Question: I'm trying to get the orderbook of hitbtc via Rest api. How do I get the content in a MessageBox?
'''
var client = new RestClient("http://api.hitbtc.com");
var request = new RestRequest("/api/2/orderbook/ETHBTC", Method.GET);
request.AddParameter("nonce", GetNonce().ToString());
request.RequestFormat = DataFormat.Json;
var response = client.Execute(request);
MessageBox.Show(response.Content);
'''
MessageBox shows:

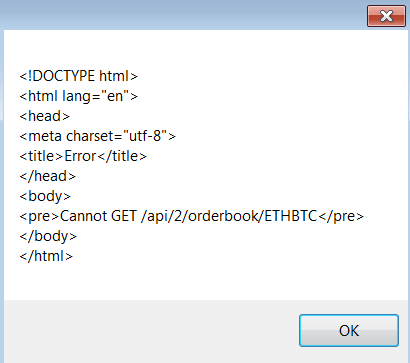
Answer: You have incorrect request URL.
Please review documentation <URL>.
As you can see for method is used 'GET /api/2/public/orderbook/{symbol}' URL.
Just change your code as in the next sample:
'''
var client = new RestClient("https://api.hitbtc.com");
var request = new RestRequest("api/2/public/orderbook/ETHBTC", Method.GET);
request.AddParameter("limit", "100");
request.RequestFormat = DataFormat.Json;
var response = client.Execute(request);
MessageBox.Show(response.Content);
'''
You can use parameter 'limit = 0' to view full orderbook list.
Also you can test API actions <URL>.
Always check returned response code.
If you have error in response you need to processed the error.
Example:
'''
var response = client.Execute(request);
if (!response.IsSuccessful)
{
// Process error here...
var message = $"REQUEST ERROR (Status Code: {response.StatusCode}; Content: {response.Content})";
throw new Exception(message);
}
'''